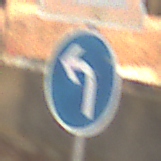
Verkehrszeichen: VorgeschriebeneFahrtrichtungLinks
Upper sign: Lichtzeichenanlage
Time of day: SunriseSunset
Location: Roofed (Suburban)
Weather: Clear
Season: NotSpecified
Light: Natural